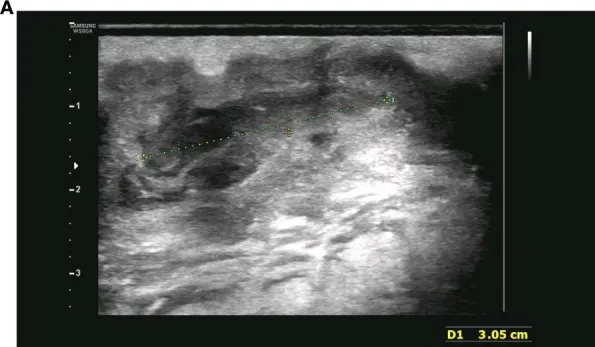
(A) Color flow Doppler ultrasonography of the abscess performed initially. The examination detected hypoechoic sound and identified a liquid dark area with poorly defined borders within the mass of approximately 31 mm x 11 mm in size.
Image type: radiology (ultrasound)